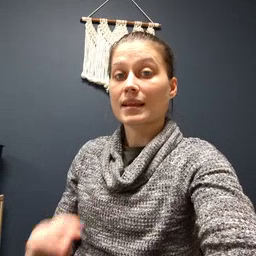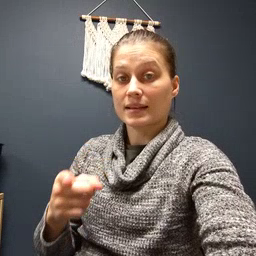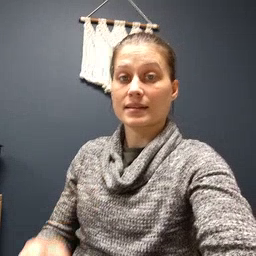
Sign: hesheit